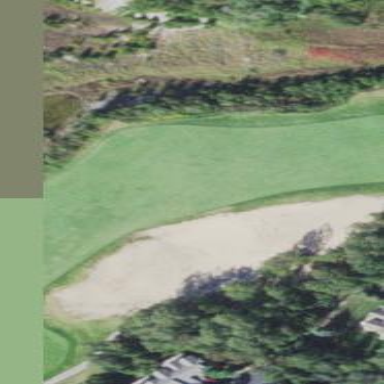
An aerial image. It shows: Sand bunker on golf course.